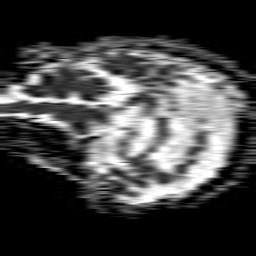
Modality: ADC
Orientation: sagittal
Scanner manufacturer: philips
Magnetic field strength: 1.5 T
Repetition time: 4.6 s
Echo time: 0.08941 s